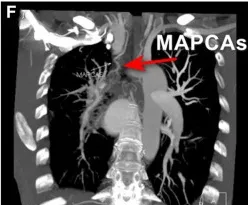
Major aortopulmonary collateral artery was shown , which was missed with TTE and CAG. ALCAPA, anomalous origin of the left coronary artery from the pulmonary artery; LCA, left coronary artery; LM, left main coronary artery; LPA, left pulmonary artery; MAPCAs, major aortopulmonary collateral arteries; MPA, main pulmonary artery; UAPA, unilateral absence of pulmonary artery.
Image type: radiology (ct)